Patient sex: M
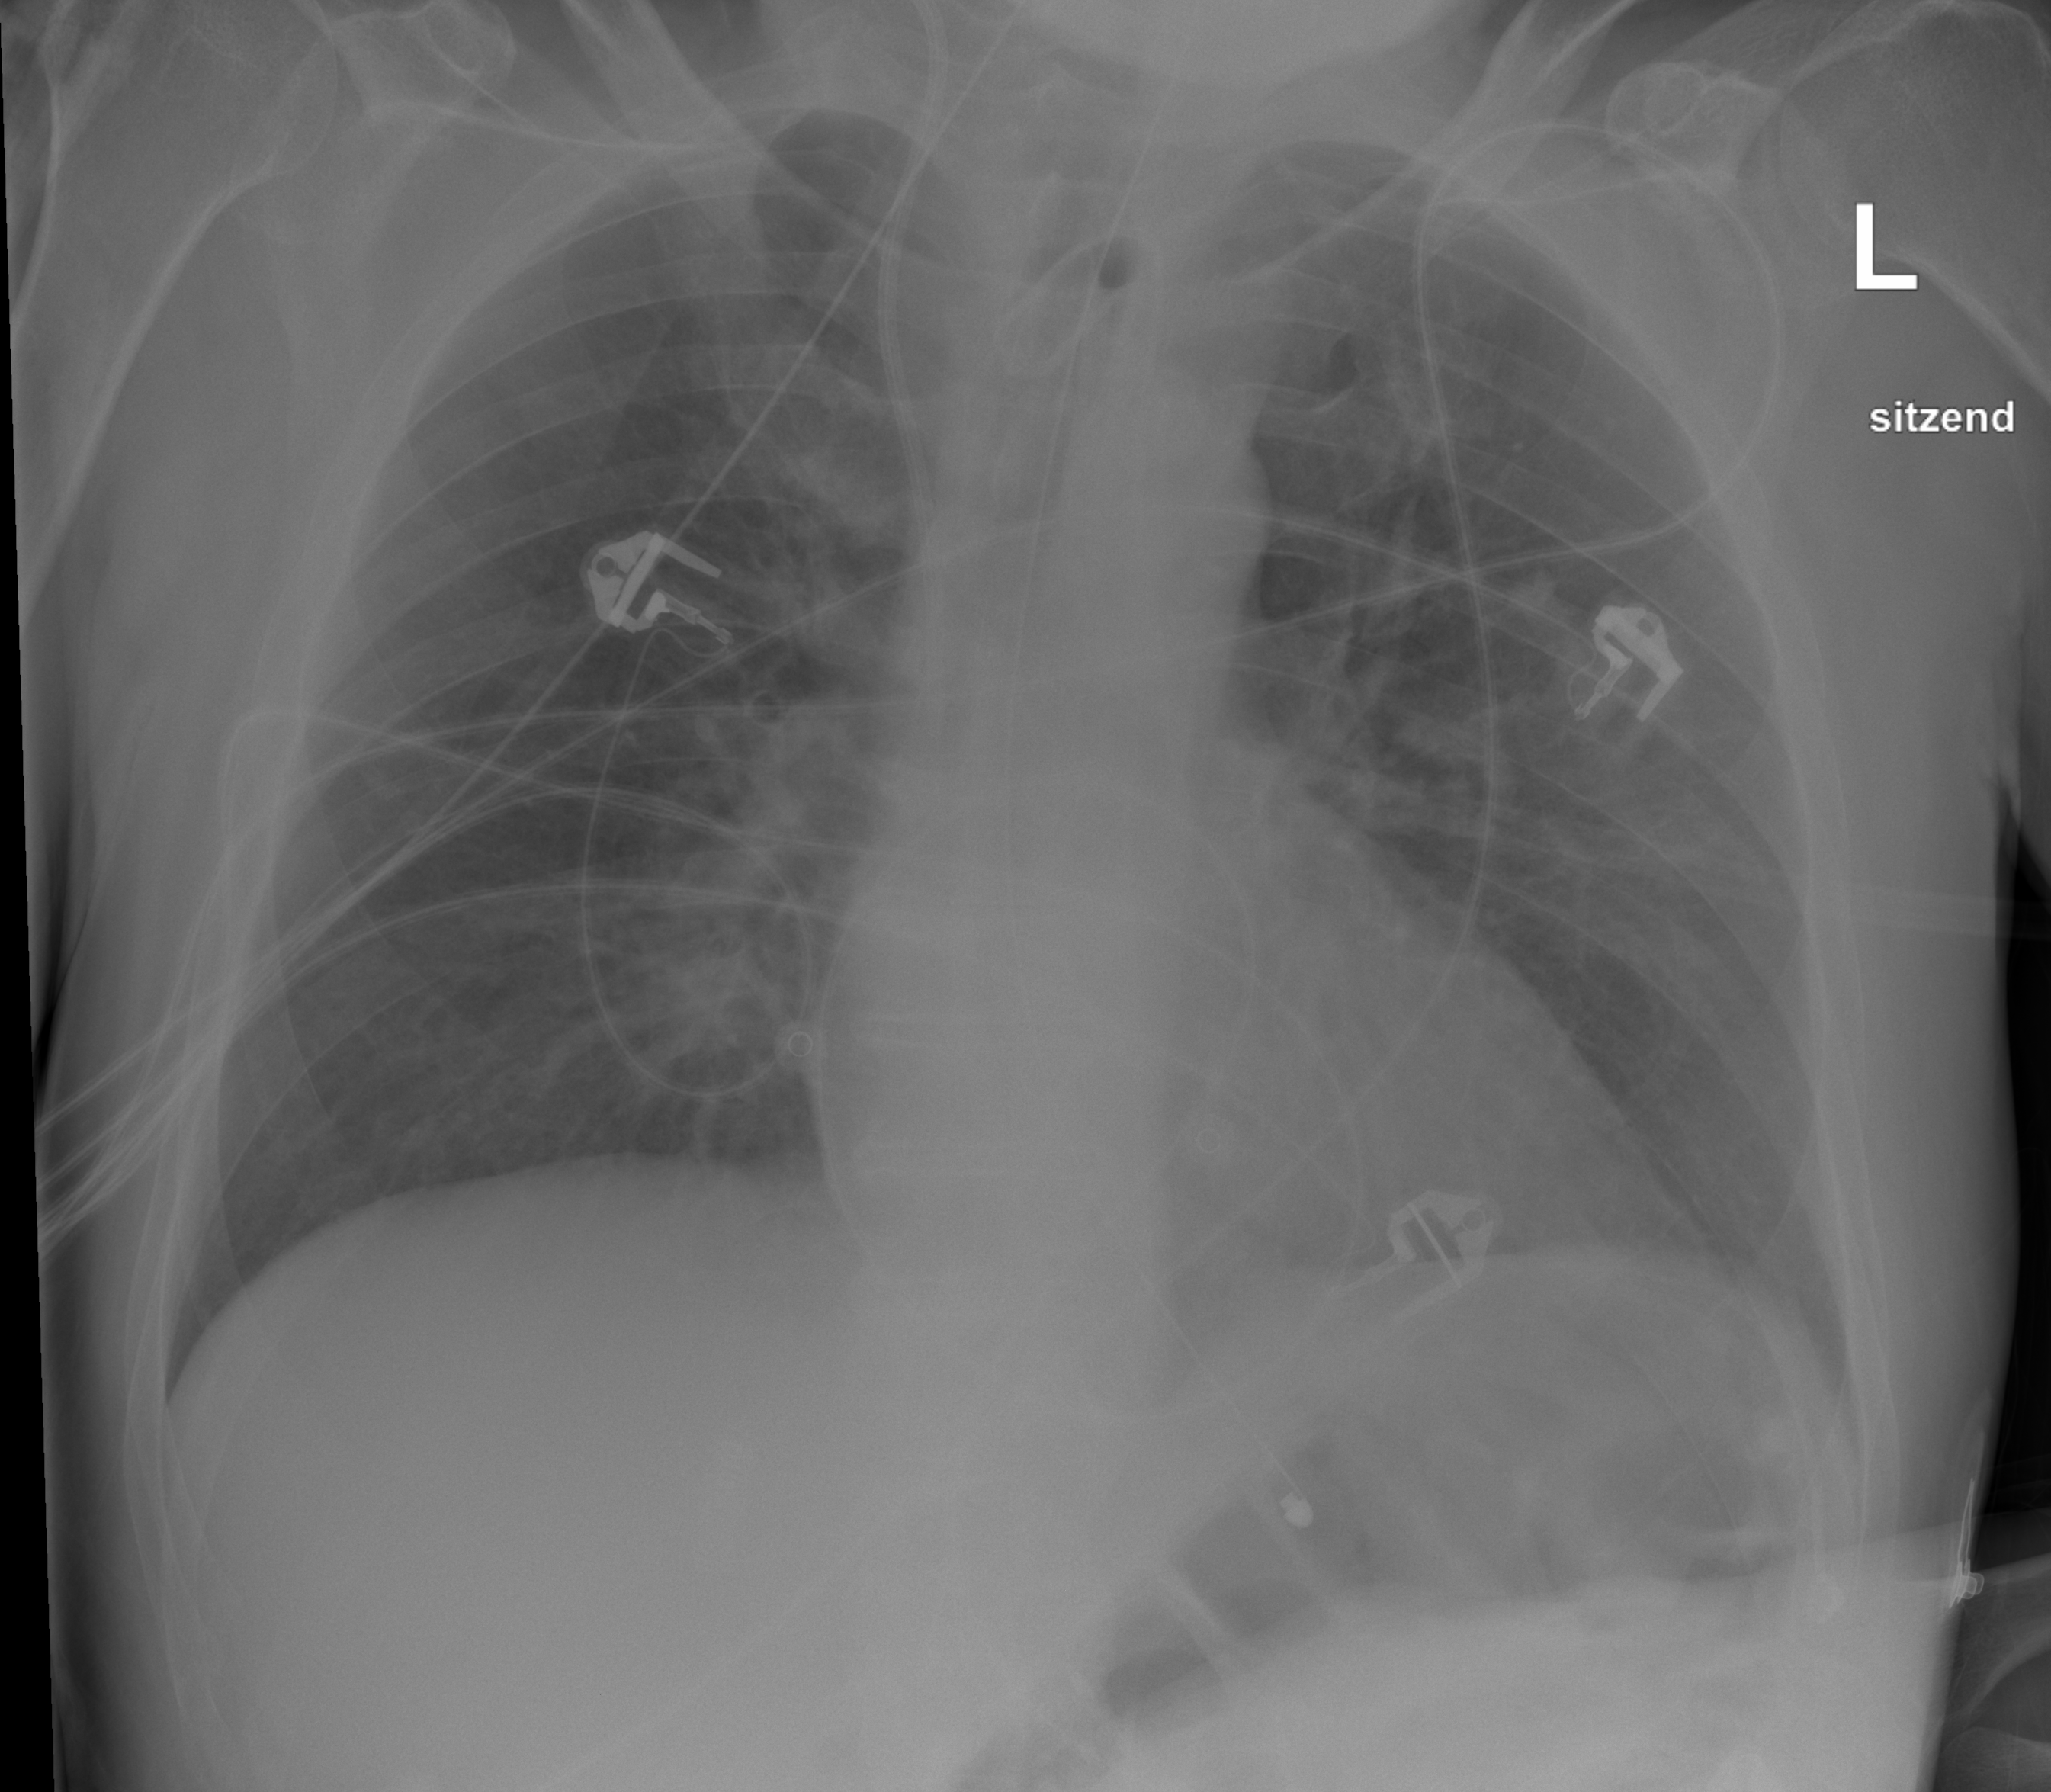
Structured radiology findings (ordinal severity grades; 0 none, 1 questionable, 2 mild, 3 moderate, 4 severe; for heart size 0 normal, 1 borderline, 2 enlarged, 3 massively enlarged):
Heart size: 0
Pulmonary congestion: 0
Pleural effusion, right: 0
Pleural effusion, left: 0
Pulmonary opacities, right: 2
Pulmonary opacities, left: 1
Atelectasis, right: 0
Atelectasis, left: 0